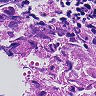
Metastatic tissue present: yes